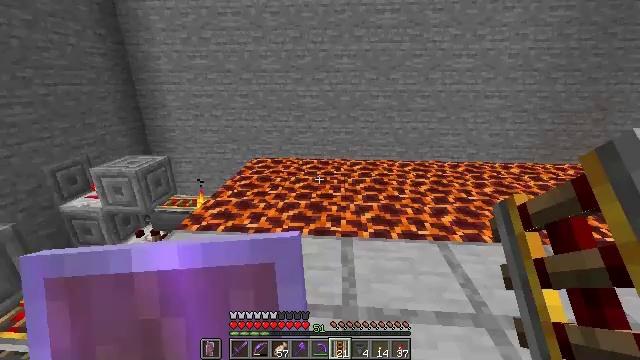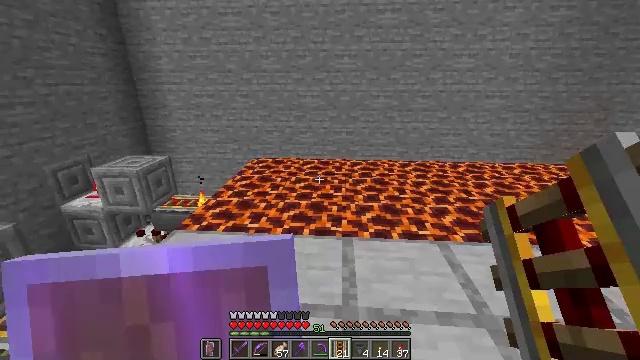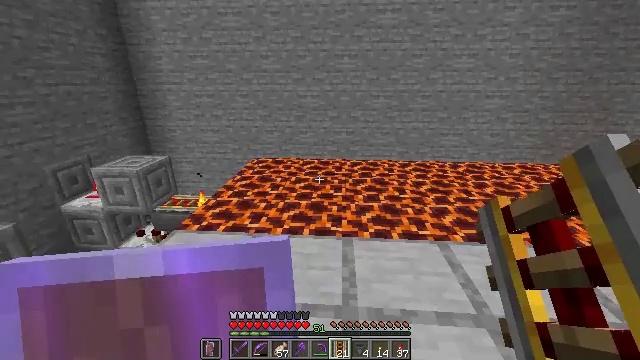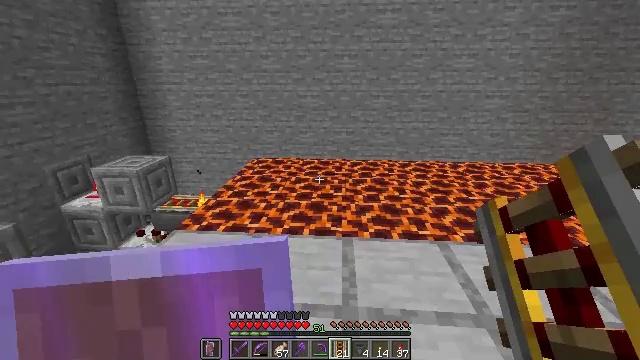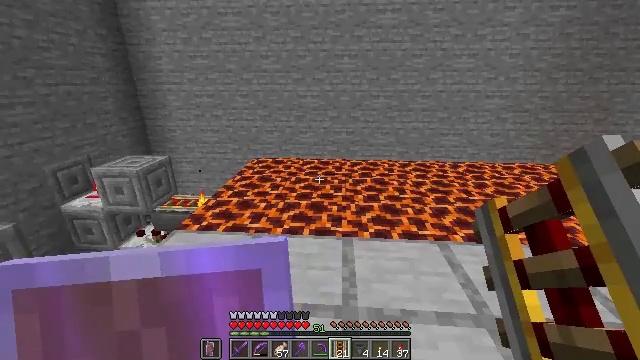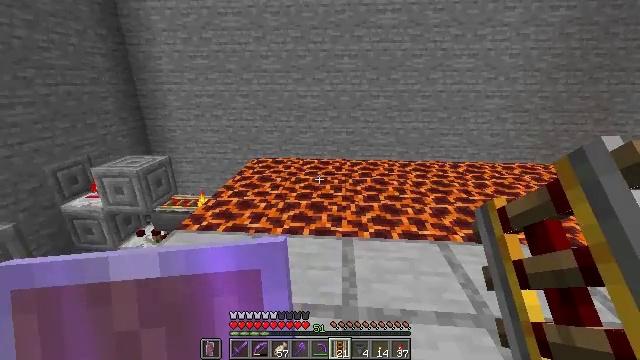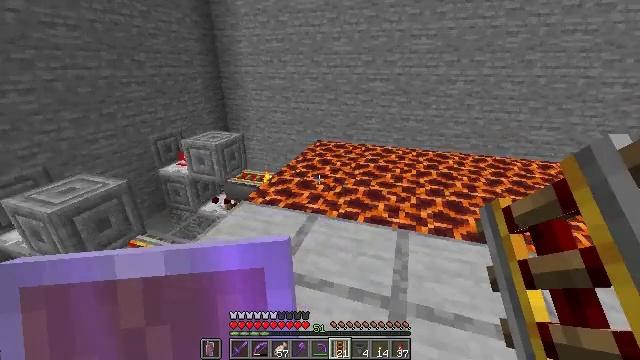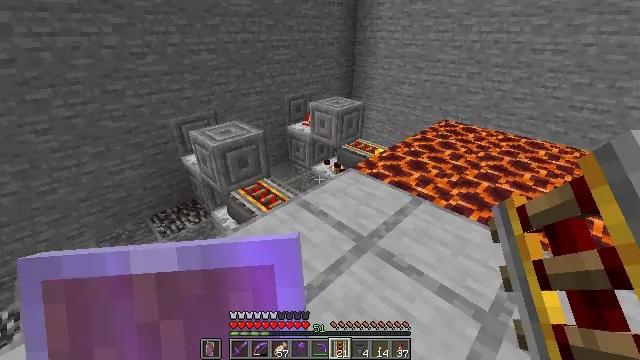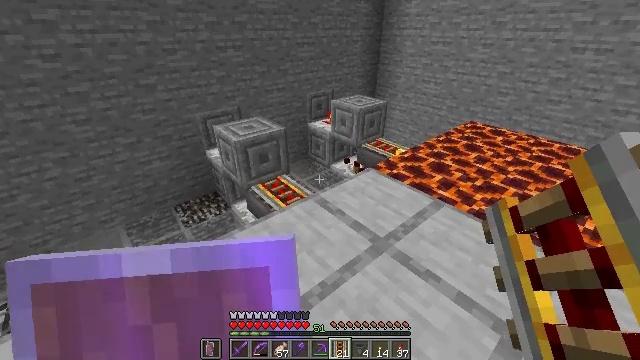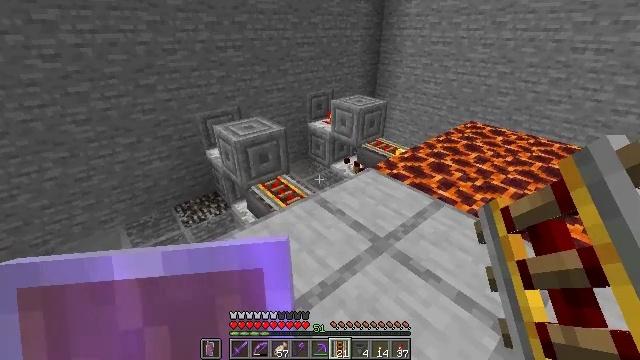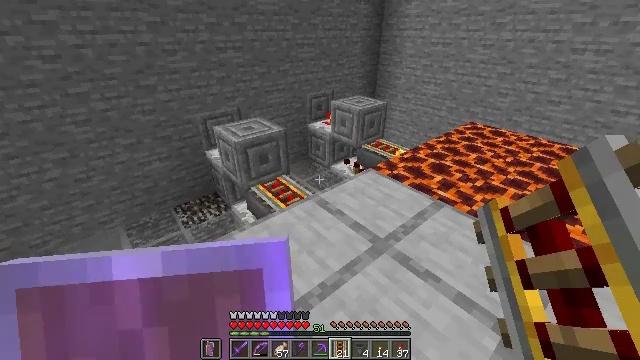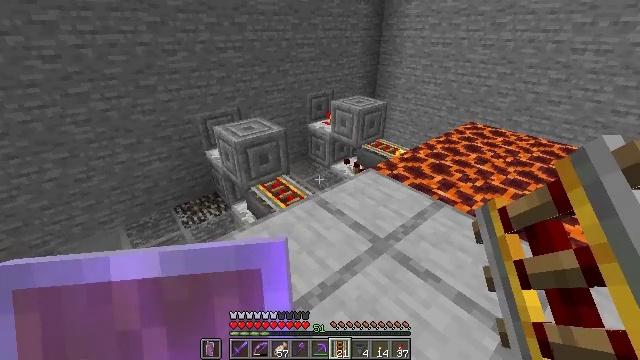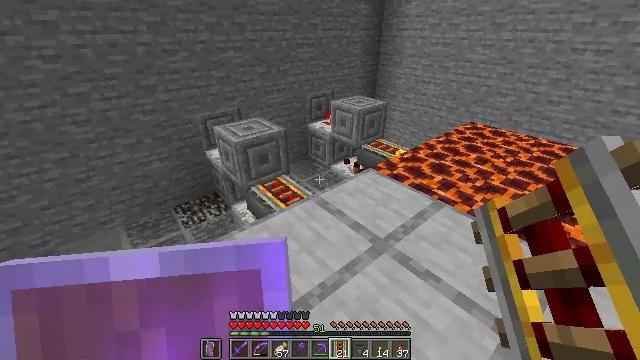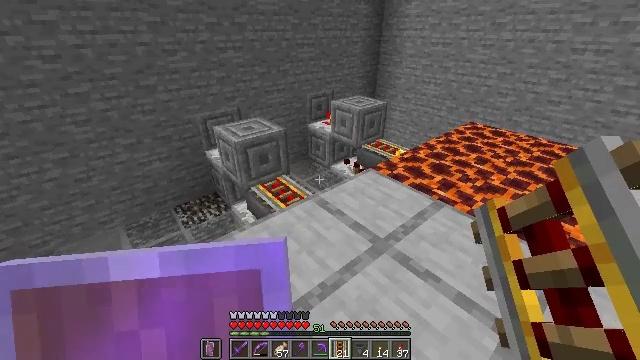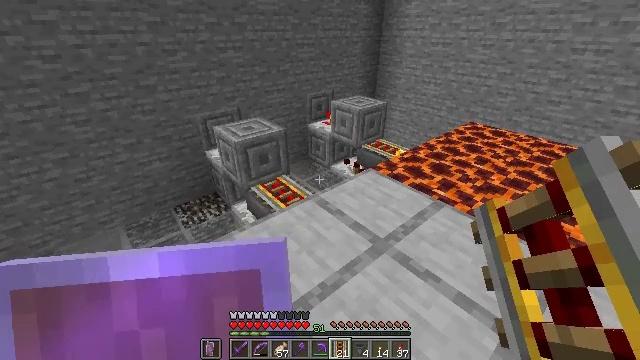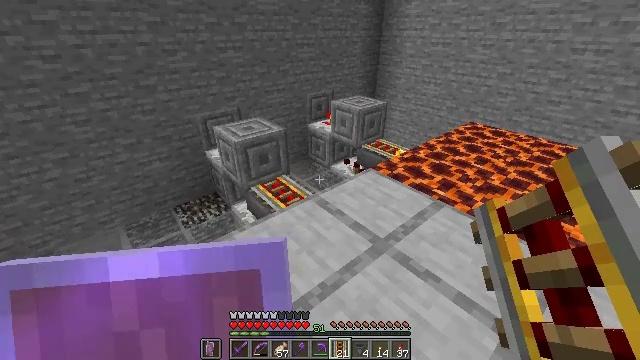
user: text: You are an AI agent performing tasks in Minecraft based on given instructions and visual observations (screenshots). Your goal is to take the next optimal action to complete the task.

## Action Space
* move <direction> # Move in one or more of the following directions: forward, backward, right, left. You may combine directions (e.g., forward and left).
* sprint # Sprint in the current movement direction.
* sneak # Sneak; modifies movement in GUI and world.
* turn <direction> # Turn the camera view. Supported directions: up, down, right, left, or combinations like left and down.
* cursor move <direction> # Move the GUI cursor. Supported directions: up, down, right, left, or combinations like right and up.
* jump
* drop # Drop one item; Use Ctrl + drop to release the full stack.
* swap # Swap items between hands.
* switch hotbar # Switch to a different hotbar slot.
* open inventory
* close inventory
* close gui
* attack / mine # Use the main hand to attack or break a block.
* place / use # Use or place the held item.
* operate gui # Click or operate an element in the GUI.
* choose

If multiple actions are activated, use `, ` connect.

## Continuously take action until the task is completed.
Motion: motion action
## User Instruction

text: Collect chiseled stone bricks for building.
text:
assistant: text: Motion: no_op
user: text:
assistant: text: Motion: no_op
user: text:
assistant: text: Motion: no_op
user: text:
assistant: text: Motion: no_op
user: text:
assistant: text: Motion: no_op
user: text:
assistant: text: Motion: turn left and down
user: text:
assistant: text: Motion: turn left and down
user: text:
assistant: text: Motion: turn left
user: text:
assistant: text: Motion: no_op
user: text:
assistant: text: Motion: no_op
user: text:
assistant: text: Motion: no_op
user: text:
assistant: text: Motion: no_op
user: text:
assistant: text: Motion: no_op
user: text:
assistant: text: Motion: no_op
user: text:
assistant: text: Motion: no_op
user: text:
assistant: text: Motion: no_op
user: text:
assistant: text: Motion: no_op
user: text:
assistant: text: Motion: no_op
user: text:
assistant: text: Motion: no_op
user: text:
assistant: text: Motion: no_op
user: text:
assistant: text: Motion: turn left
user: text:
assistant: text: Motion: turn left and up
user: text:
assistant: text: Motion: turn left and up
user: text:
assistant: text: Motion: turn left and up
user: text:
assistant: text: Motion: turn left and up
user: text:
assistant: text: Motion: turn left
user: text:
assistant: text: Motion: no_op
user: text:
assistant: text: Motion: no_op
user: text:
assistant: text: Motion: no_op
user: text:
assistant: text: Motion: no_op